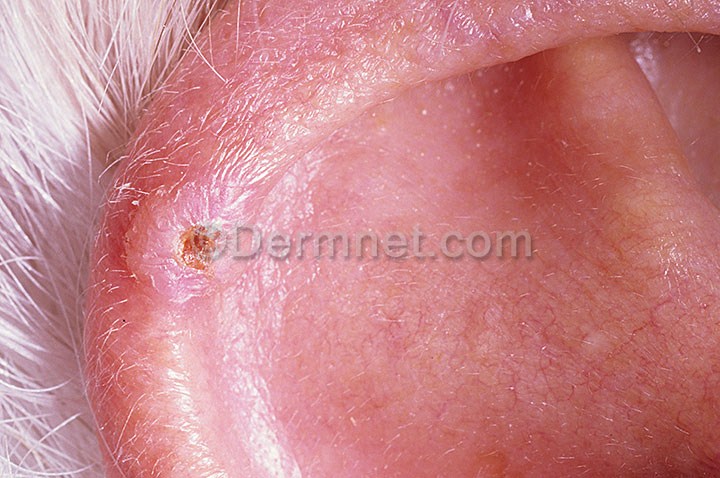
Disease: Seborrheic Keratoses and other Benign Tumors